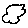
Label: cloud